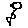
Label: flower